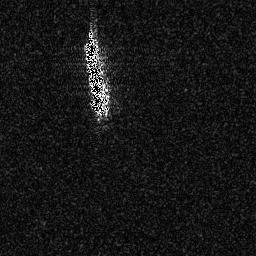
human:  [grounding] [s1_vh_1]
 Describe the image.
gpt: In the satellite image, there is  <ref>1 large ship </ref> <box>[[31, 15, 43, 45, 0]]</box> located at center.